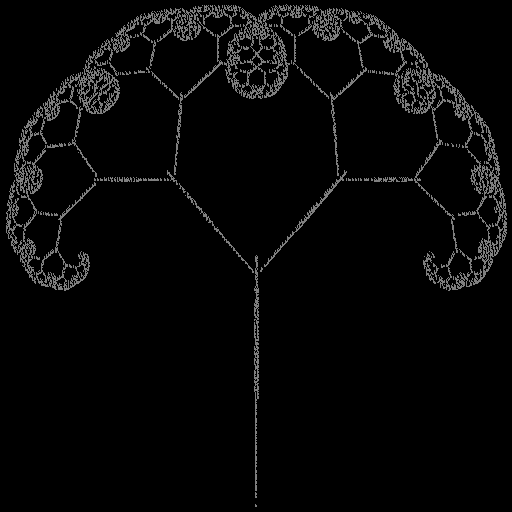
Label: sticks